Question: I want to reserve space for my codecave in application.
I use VirtualAlloc function to reserve this space.
I have X questions.
1. What parameters (sllocation type and protection) should I use to allocate memory for code-cave?
2. As return value I get address of my codecave. In other part of the program I want to JMP to that codecave. How to do it? I know (correct me if I'm wrong) that JMP takes as agument nuber that is offset from current location. But I want to JMP to ma codecave. How to calculate this offset.

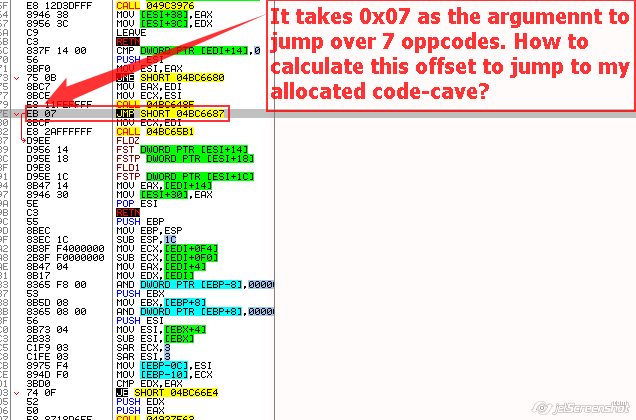
Answer: Subtracting the address of your jump target from the address of the instruction the jump will give you the jump offset.